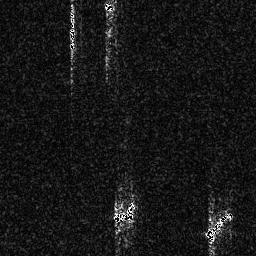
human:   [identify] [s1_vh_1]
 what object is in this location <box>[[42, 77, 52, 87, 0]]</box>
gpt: <ref>1 medium ship at the bottom</ref>

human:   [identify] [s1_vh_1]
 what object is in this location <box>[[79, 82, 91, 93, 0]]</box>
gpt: <ref>1 medium ship at the bottom right</ref>